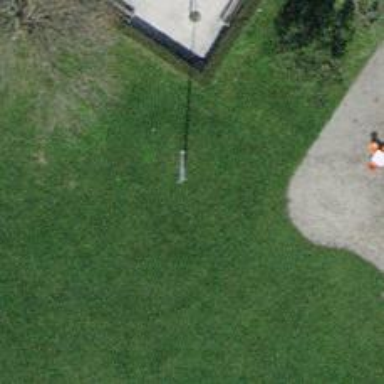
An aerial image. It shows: Flagpole which is man-made.